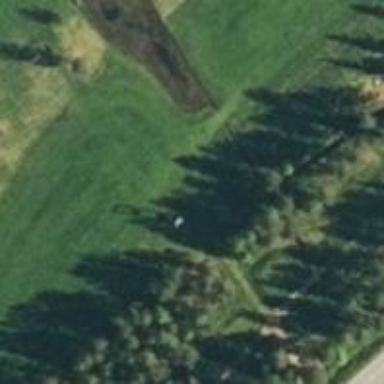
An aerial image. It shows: Path for both road and golf.